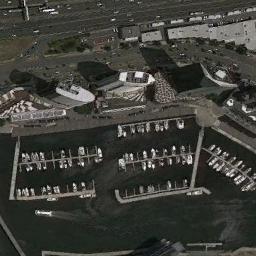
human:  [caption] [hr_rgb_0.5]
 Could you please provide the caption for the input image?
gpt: The harbor with lots of neatly docked boats is surrounded by some high-rise buildings .

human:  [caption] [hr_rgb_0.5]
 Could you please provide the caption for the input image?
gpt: There are numerous ships in the harbor .

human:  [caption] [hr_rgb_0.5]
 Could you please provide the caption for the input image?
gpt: Harbor ships come in all shapes and sizes .

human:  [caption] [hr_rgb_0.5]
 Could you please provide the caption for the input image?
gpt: Near the parking lot and the harbor next to the road, There are some yachts and some empty seats .

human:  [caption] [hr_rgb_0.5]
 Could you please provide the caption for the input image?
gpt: There are some buildings beside the harbor with some ships .